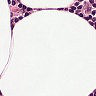
Metastatic tissue present: no